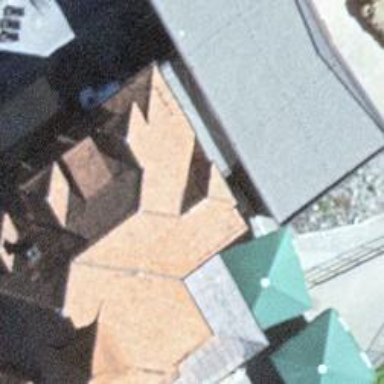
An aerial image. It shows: Restaurant housed in building with roof.